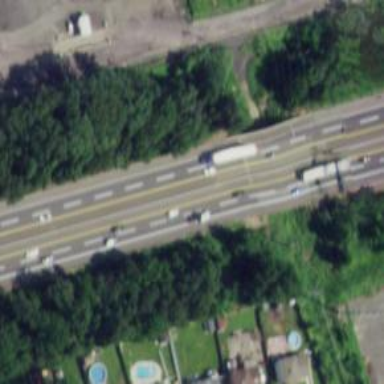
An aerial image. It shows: Motorway bridge spanning urban freeway/expressway.